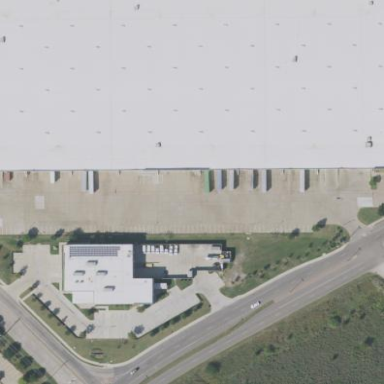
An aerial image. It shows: Industrial building.